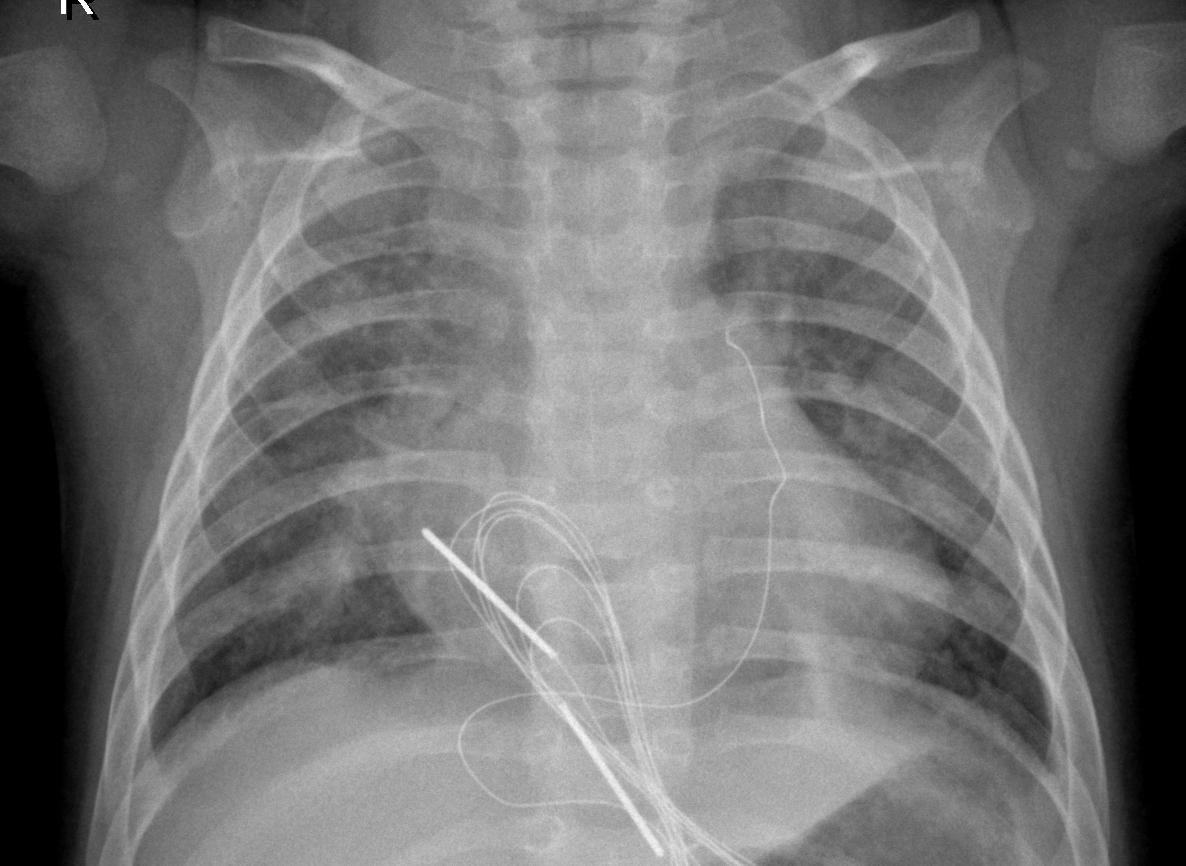
Diagnosis: PNEUMONIA